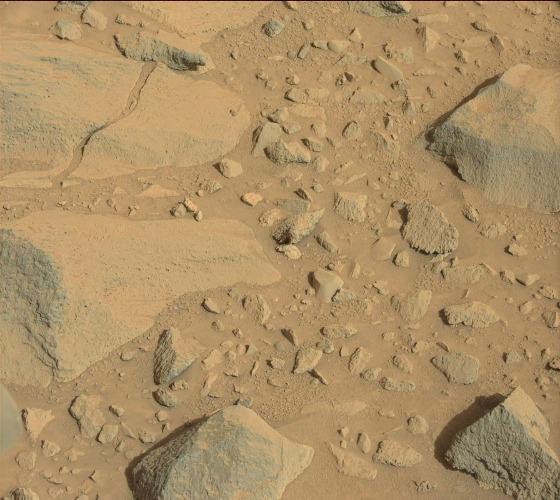
Terrain classes present: Background, Bedrock, Gravel / Sand / Soil, Rock, Shadow